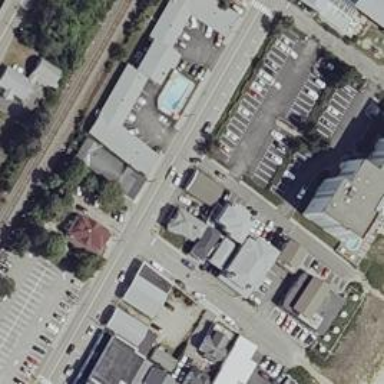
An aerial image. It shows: Motel building.